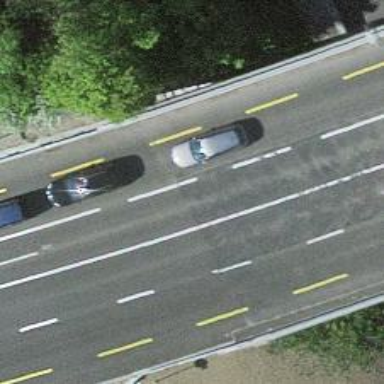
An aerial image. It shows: Secondary road with asphalt surface and dedicated cycle lane.